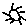
Label: sun